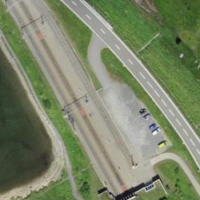
EUNIS habitat code: 26
Species observed at this site:
Silene dioica